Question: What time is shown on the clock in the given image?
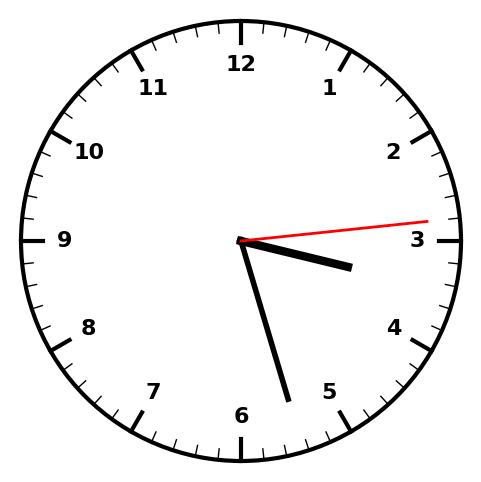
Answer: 03:27:14